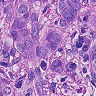
Metastatic tissue present: yes